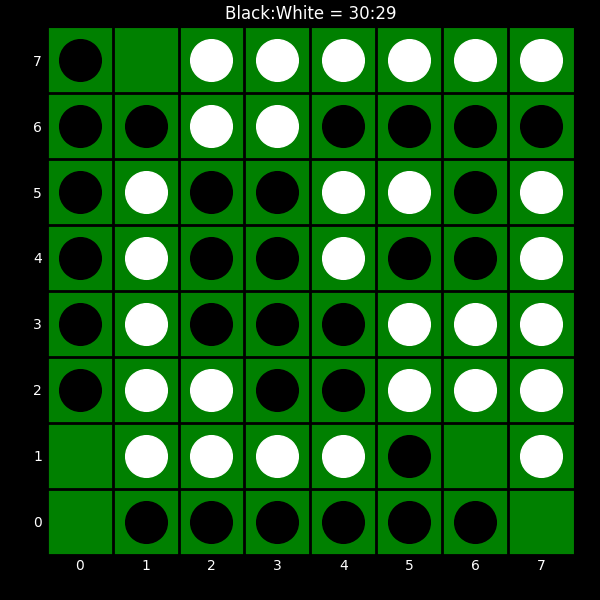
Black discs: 30
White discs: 29